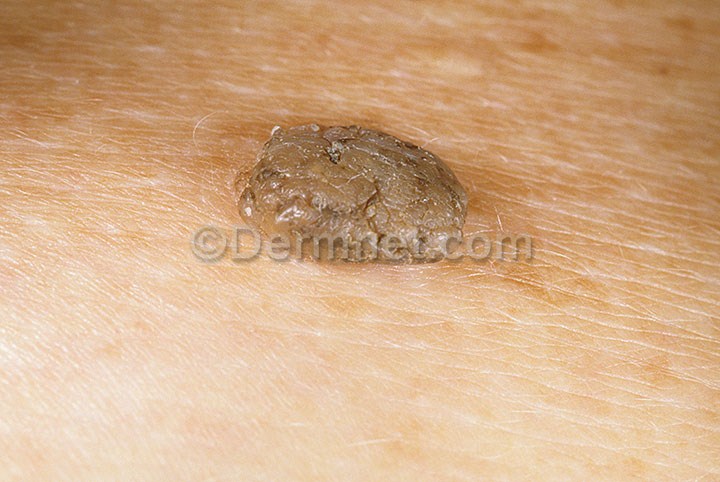
Disease: Seborrheic Keratoses and other Benign Tumors